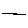
Label: line